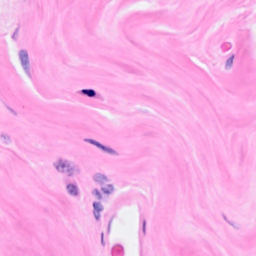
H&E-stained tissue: Breast